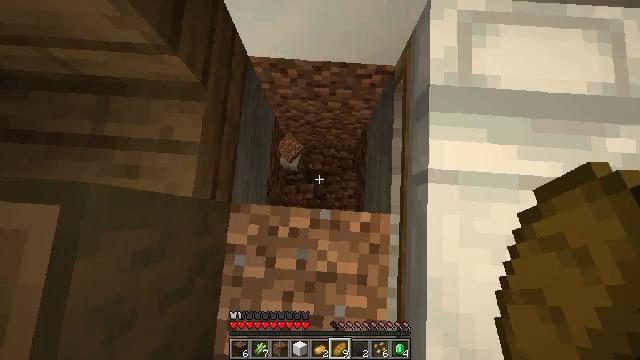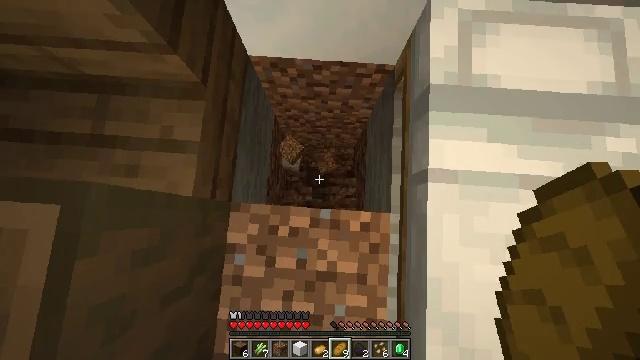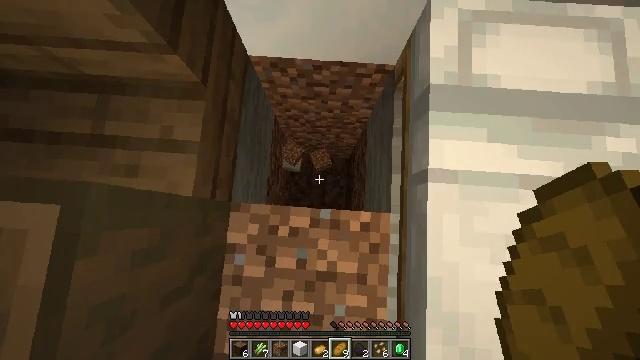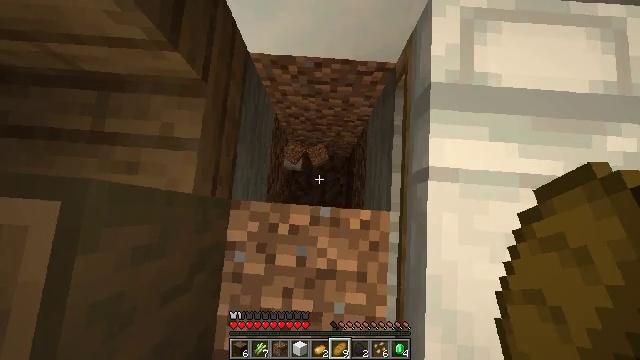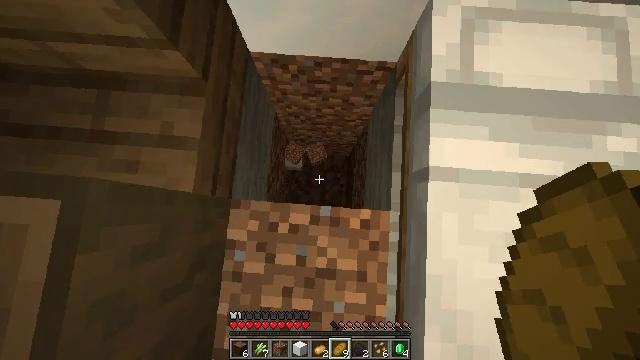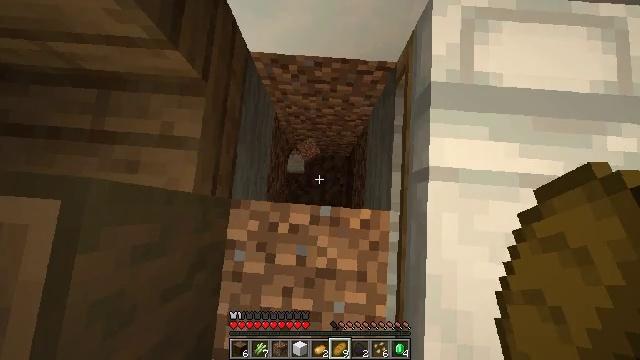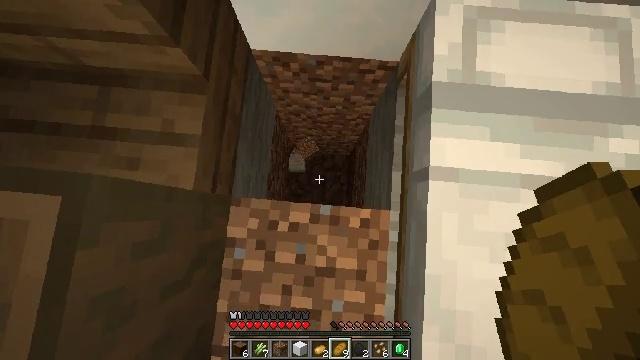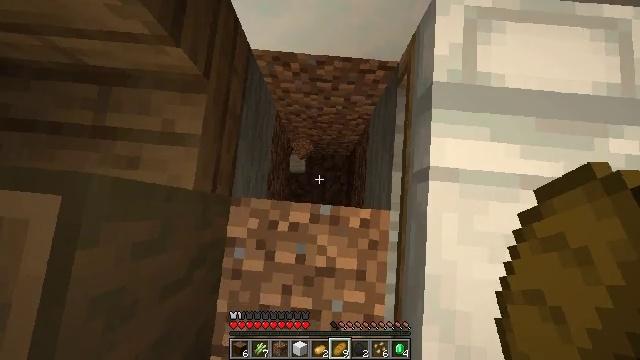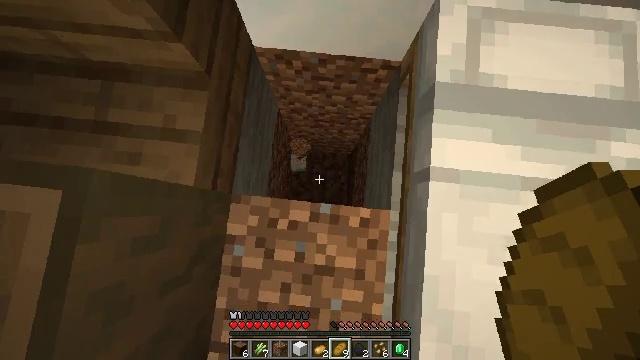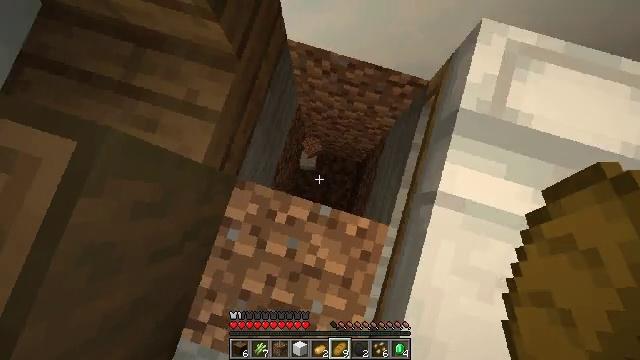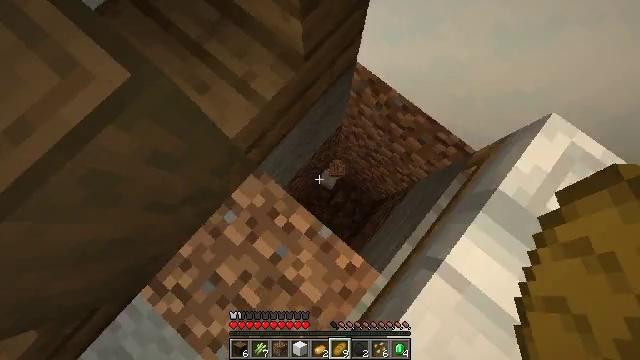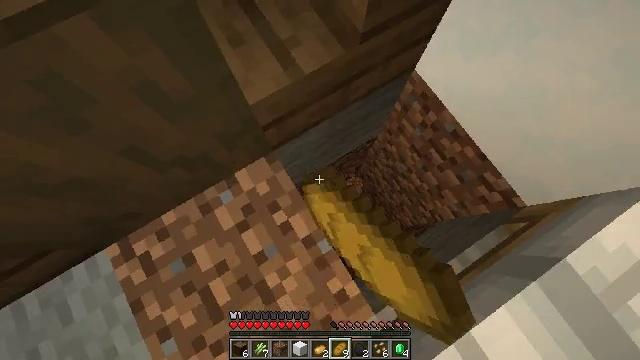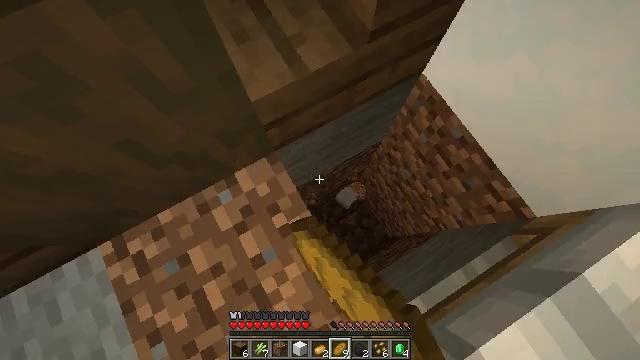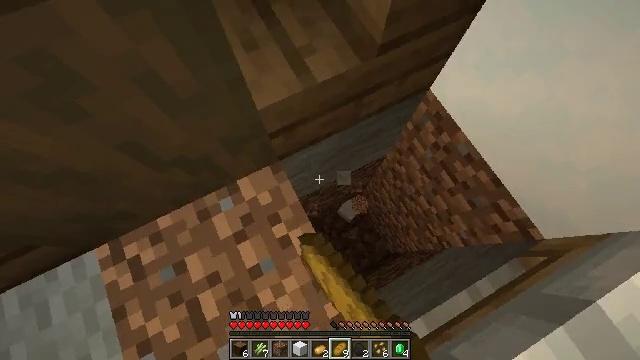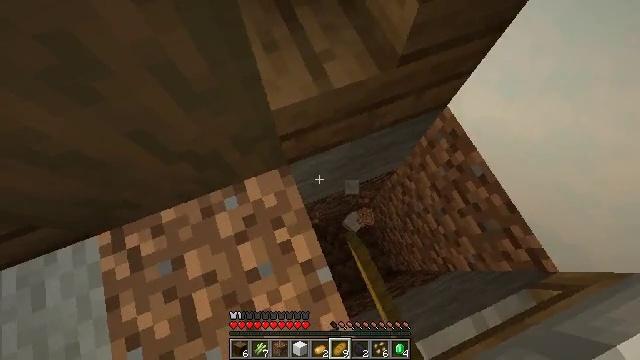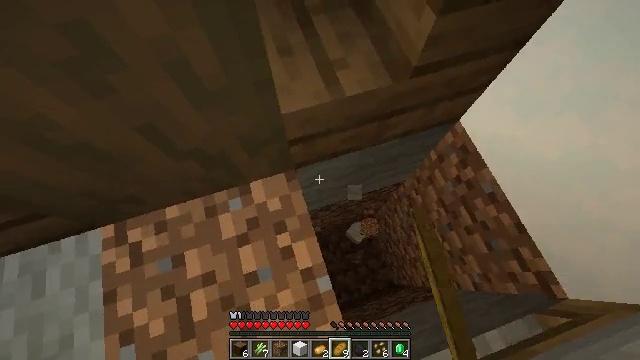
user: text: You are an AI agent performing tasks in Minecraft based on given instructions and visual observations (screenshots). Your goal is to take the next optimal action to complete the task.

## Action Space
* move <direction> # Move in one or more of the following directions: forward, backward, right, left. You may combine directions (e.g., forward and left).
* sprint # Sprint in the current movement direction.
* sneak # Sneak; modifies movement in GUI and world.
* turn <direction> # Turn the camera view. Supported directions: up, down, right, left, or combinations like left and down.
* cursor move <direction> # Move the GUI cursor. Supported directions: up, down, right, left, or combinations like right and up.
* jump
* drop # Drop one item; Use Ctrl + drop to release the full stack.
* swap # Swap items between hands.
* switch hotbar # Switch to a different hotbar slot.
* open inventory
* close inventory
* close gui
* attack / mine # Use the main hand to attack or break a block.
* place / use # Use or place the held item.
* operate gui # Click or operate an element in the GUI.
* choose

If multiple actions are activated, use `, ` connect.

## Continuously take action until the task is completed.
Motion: motion action
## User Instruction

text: Attack the light gray wool to gather it.
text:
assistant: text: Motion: attack / mine
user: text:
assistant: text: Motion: attack / mine
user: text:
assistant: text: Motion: attack / mine
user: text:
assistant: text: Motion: attack / mine
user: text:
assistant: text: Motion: attack / mine
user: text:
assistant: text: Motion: attack / mine
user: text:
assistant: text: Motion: attack / mine
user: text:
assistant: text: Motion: attack / mine
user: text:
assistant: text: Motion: sneak, turn left, attack / mine
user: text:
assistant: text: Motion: sneak, turn left and up, attack / mine
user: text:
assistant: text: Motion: sneak, turn left and up, attack / mine
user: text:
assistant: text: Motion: sneak, turn left and up, attack / mine
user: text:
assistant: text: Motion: sneak, turn left and up, attack / mine
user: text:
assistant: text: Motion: sneak, turn left and up
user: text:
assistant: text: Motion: sneak, turn left and up
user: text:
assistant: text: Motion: sneak
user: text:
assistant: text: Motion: sneak
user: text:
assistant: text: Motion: sneak
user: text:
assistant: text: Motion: move forward, sneak, turn left and up
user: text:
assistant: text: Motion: move forward, sneak, turn left and up
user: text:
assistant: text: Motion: move forward, sneak, turn left and up
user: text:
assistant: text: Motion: move forward, sneak, turn left and up
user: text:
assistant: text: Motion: move forward, sneak
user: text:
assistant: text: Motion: move forward, sneak
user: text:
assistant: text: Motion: move forward, sneak
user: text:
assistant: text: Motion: move forward, sneak
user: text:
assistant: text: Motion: move forward, sneak, turn left and down
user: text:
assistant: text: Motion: move forward, sneak, turn down, attack / mine
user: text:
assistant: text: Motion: move forward, sneak, turn left and down, attack / mine
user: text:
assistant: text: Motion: sneak, turn left and down, attack / mine